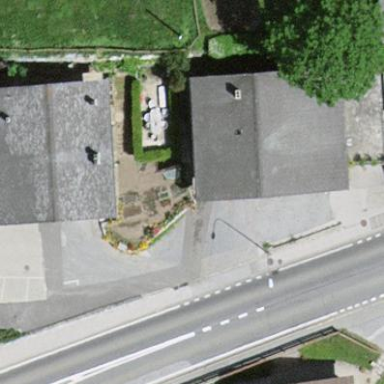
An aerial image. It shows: Simple house.